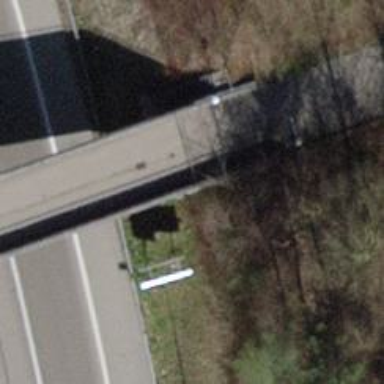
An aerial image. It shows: Asphalt track that includes bridge. The surface quality is grade1 and it is suitable for agricultural vehicles.